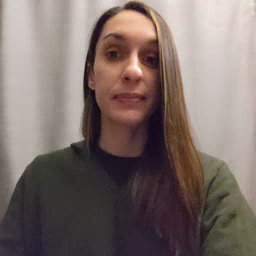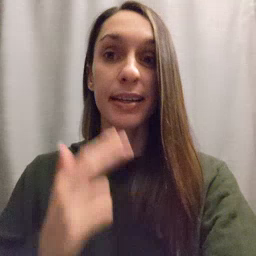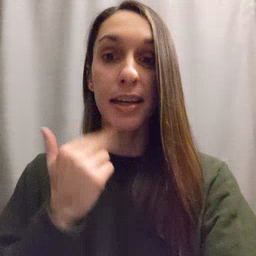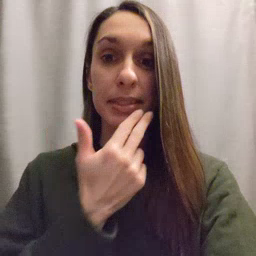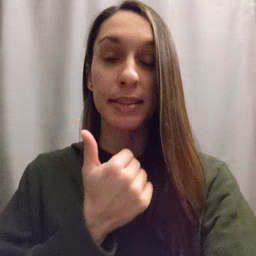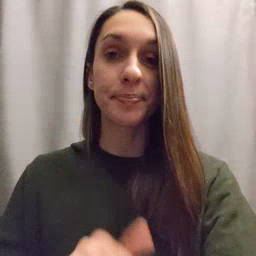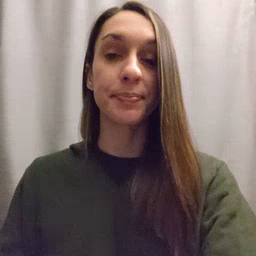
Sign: napkin